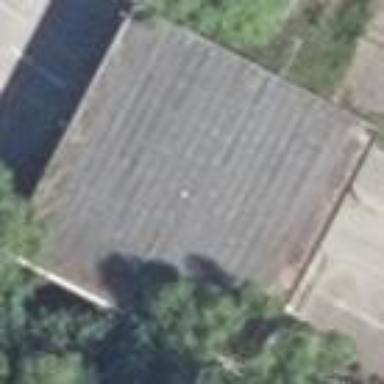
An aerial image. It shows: View of roof of building.